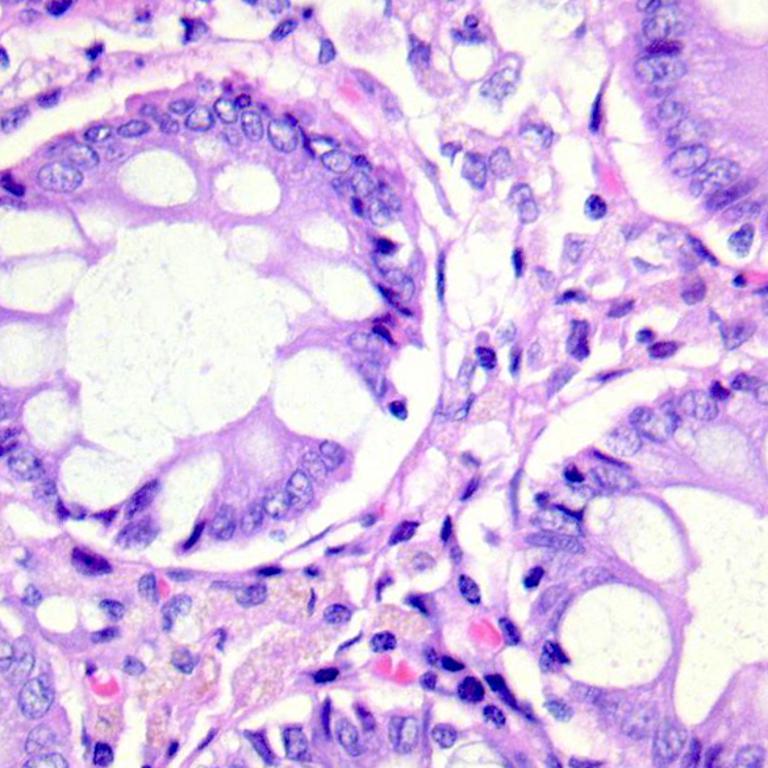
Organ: colon
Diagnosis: benign